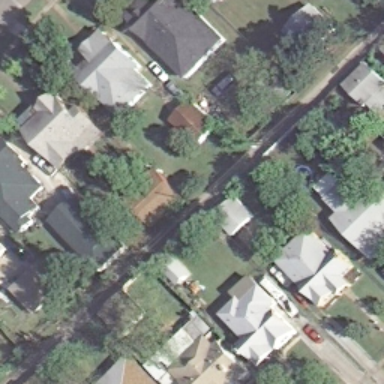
It is a medium residential area with a narrow road goes through this area .